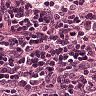
Metastatic tissue present: no